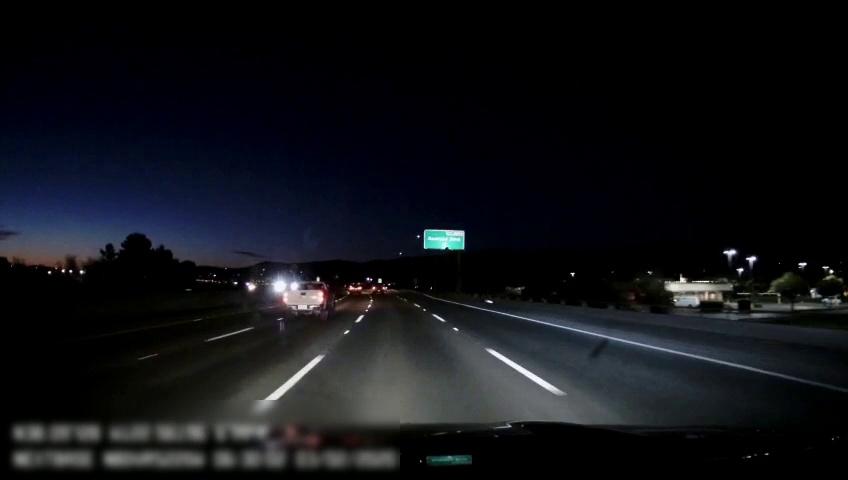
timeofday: Night
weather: Other
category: Drivable Space
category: Vehicles | SUV
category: Vehicles | Truck
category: Vehicles | Truck
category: Lanes | Current Lane
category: Lanes | Alternate Lane
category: Lanes | Alternate Lane
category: Lanes | Alternate Lane
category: Lanes | Alternate Lane
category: Traffic | Signs